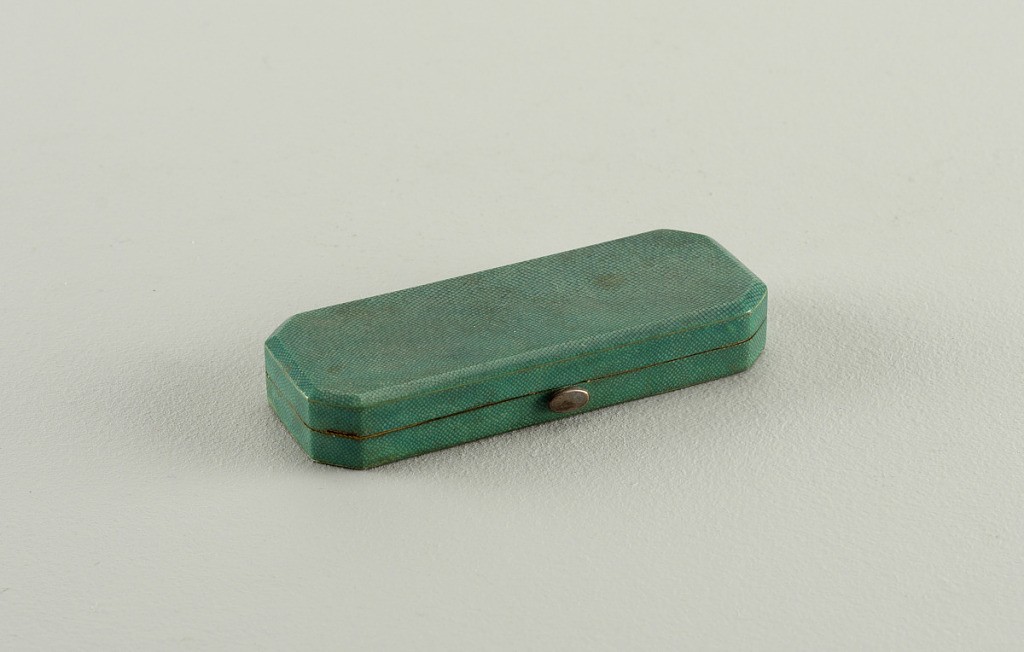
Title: Box
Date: late 18th–early 19th century
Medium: shagreen
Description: small spectical case